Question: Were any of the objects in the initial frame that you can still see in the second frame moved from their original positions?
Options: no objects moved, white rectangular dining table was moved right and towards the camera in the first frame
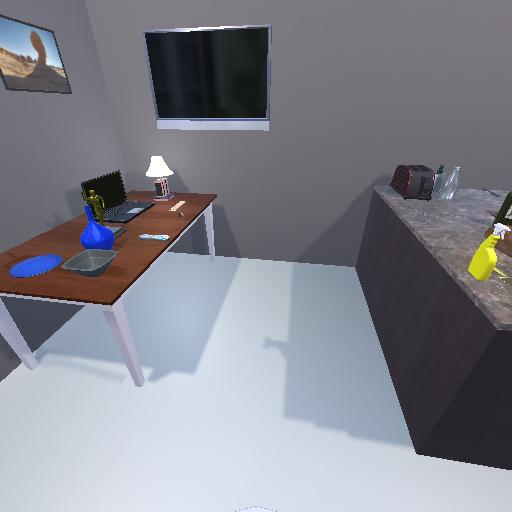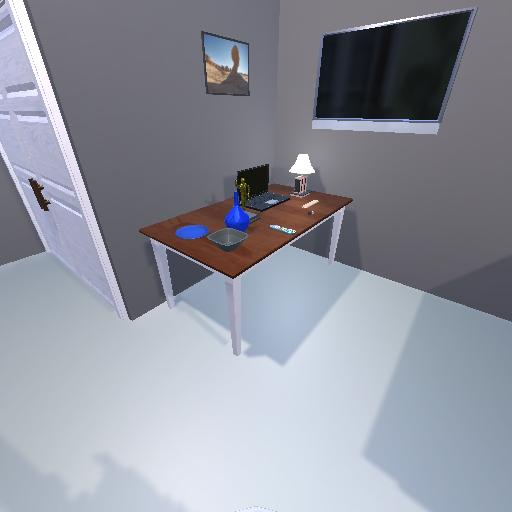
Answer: no objects moved